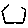
Label: hexagon